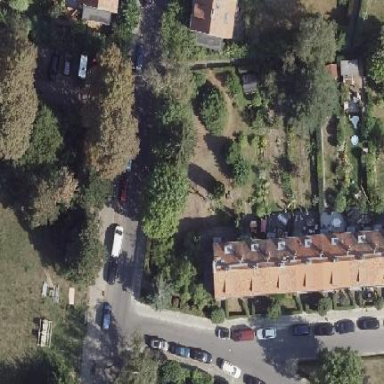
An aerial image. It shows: Residential garden.